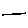
Label: line